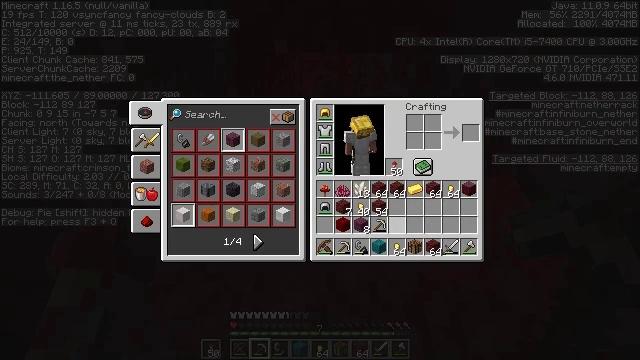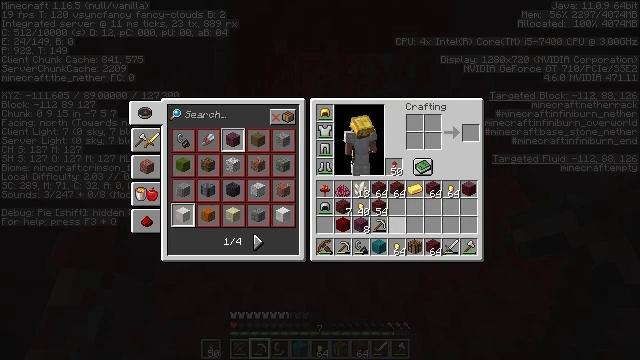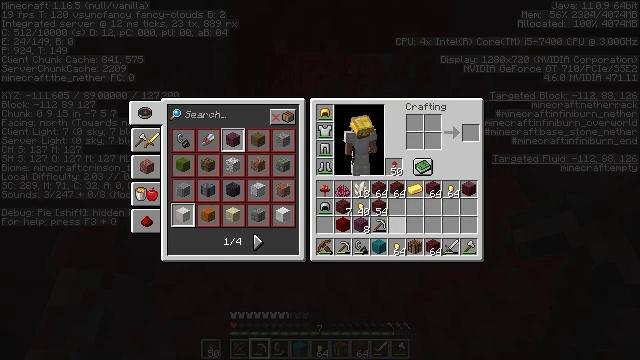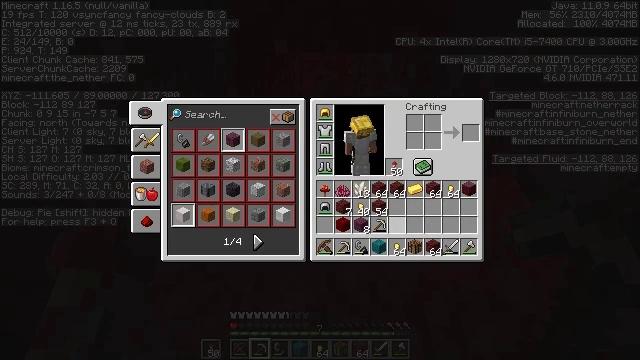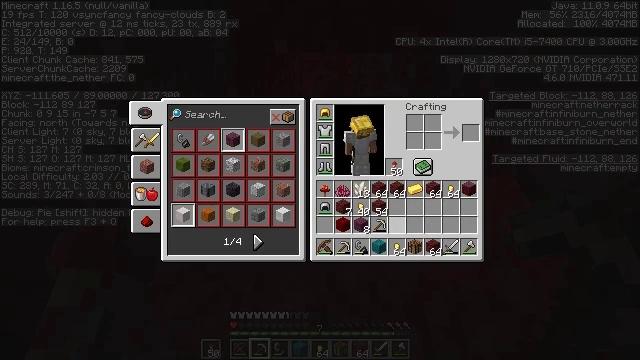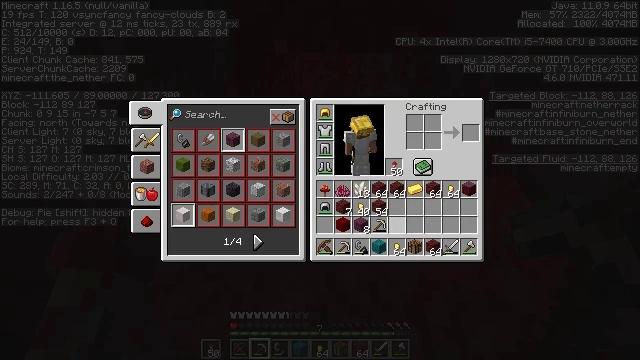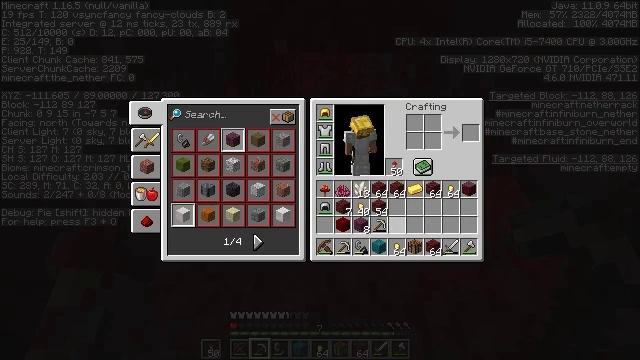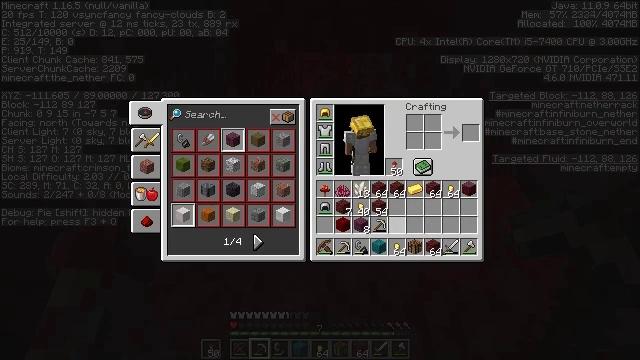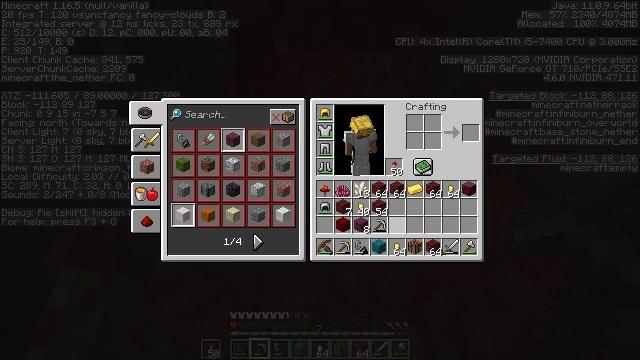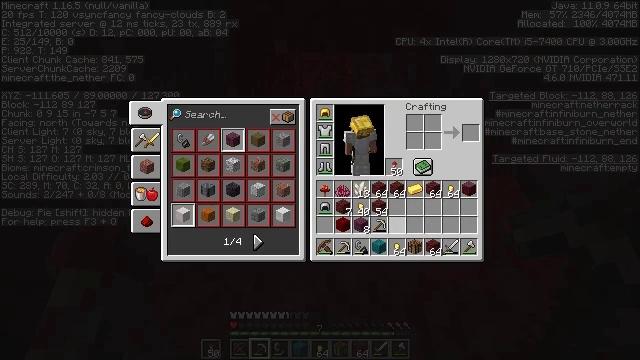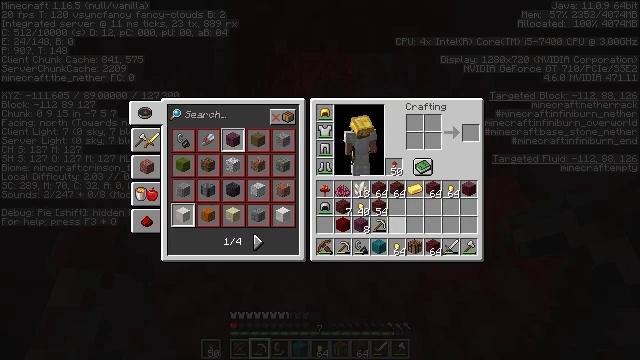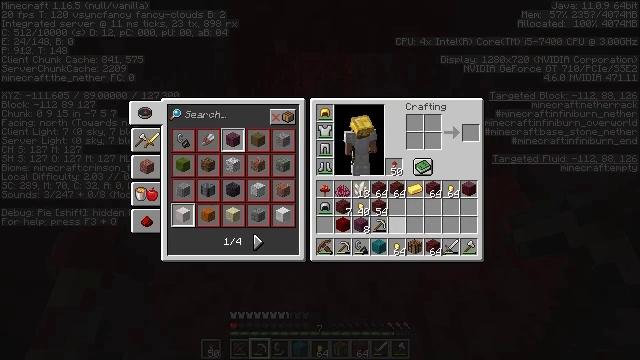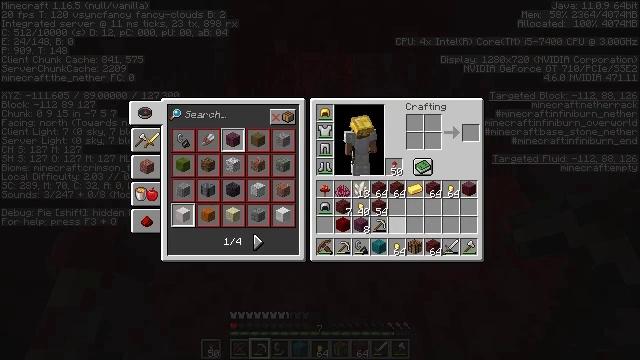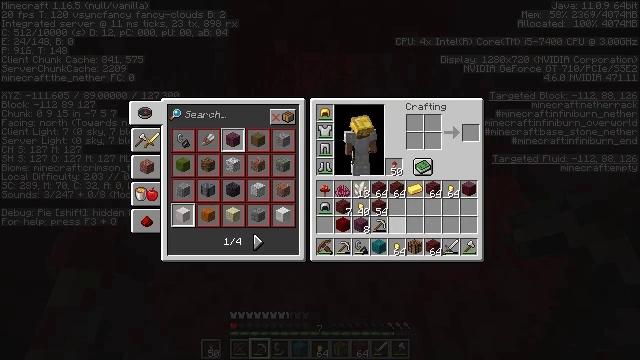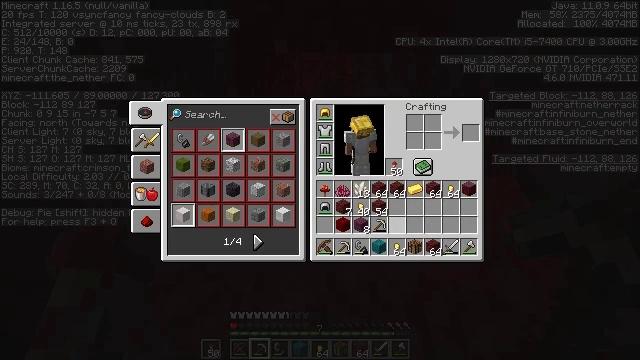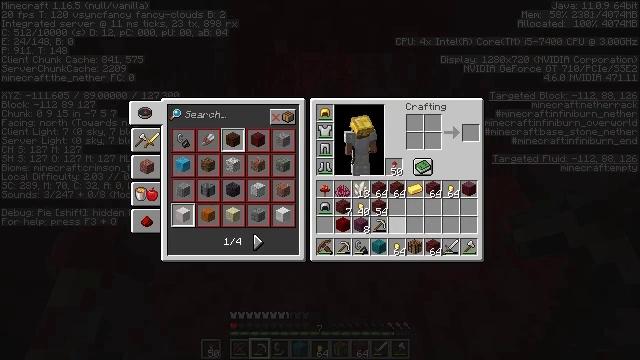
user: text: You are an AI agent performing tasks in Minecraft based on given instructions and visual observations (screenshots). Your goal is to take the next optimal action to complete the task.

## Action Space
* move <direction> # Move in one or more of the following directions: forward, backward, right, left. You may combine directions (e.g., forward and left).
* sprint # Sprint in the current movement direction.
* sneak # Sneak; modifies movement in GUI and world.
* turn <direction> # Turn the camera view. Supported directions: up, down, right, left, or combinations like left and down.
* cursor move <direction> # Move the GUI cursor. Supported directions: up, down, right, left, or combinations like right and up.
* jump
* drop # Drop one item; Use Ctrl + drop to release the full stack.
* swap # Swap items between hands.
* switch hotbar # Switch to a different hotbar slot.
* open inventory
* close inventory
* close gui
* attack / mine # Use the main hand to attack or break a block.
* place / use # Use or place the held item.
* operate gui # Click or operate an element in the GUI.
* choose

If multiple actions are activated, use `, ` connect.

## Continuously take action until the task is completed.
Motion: motion action
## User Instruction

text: Gather the nether wart block from a crimson forest.
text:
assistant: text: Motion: no_op
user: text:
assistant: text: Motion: no_op
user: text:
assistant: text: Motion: no_op
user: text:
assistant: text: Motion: no_op
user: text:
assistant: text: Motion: no_op
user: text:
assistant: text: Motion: no_op
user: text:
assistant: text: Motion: no_op
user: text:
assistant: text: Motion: no_op
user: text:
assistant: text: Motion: no_op
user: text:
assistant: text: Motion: no_op
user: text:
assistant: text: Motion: no_op
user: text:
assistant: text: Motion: no_op
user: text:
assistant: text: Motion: no_op
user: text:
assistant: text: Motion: no_op
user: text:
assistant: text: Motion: no_op
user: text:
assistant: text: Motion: no_op
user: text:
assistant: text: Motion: no_op
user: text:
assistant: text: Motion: no_op
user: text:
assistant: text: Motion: no_op
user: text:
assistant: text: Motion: no_op
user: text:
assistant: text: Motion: no_op
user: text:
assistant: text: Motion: no_op
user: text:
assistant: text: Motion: no_op
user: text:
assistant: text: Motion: no_op
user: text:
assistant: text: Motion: no_op
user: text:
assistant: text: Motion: no_op
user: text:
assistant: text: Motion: no_op
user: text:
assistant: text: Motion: no_op
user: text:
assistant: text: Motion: no_op
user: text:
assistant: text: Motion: no_op